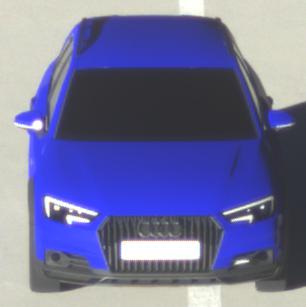
Make: Audi
Model: A4 Allroad 45 TFSI
Detailed model: A4 (B9) allroad
Model produced from: 2019/02
Model produced until: 2019/05
Doors: 5
Color: blue
Road condition: dry road
Daytime: sunrise or sunset
Contrast: high contrast